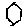
Label: hexagon